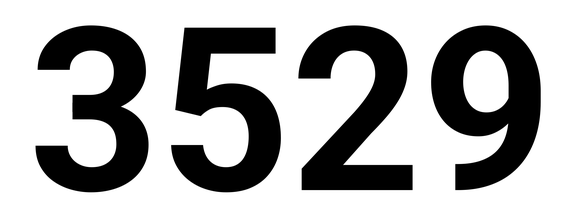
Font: Roboto_Bold